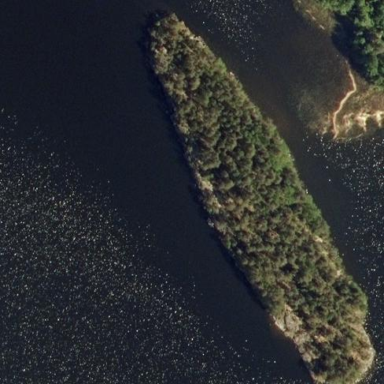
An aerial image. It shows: Islet.